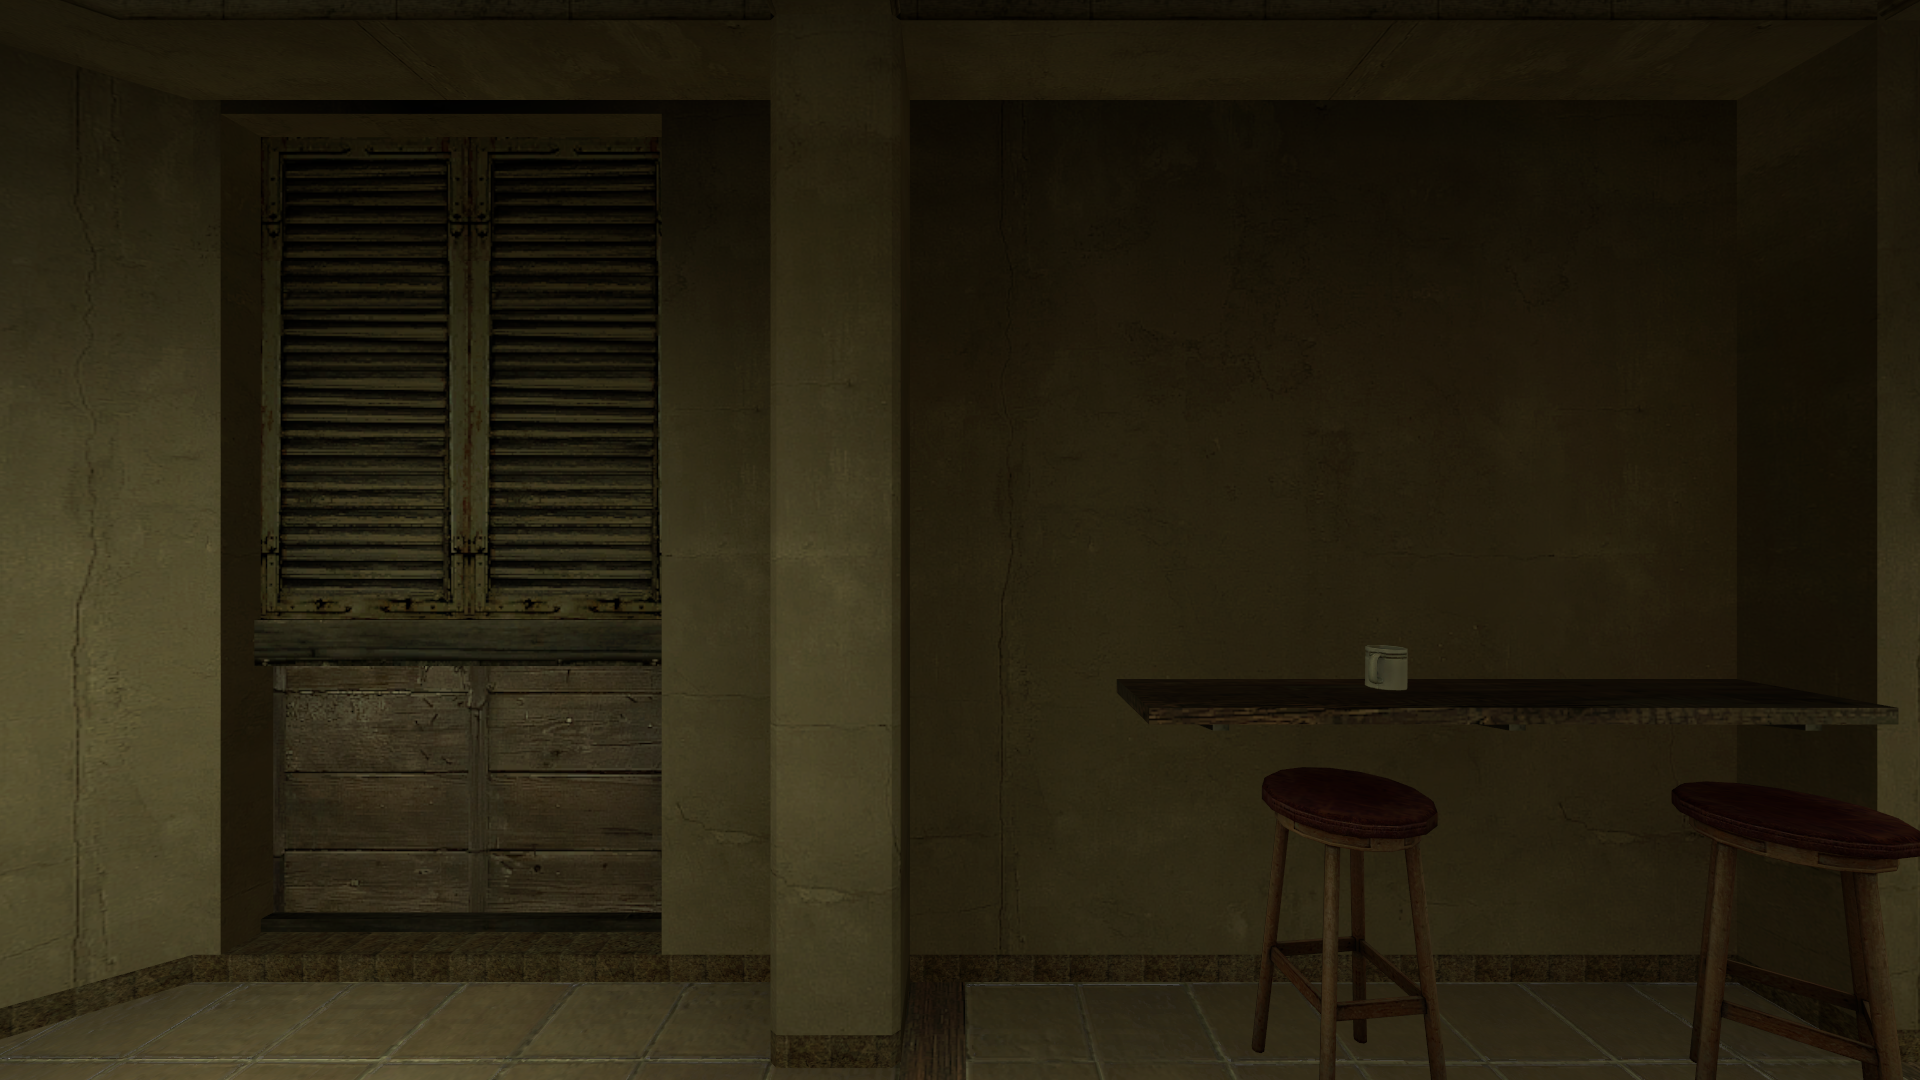
Map: de_mirage